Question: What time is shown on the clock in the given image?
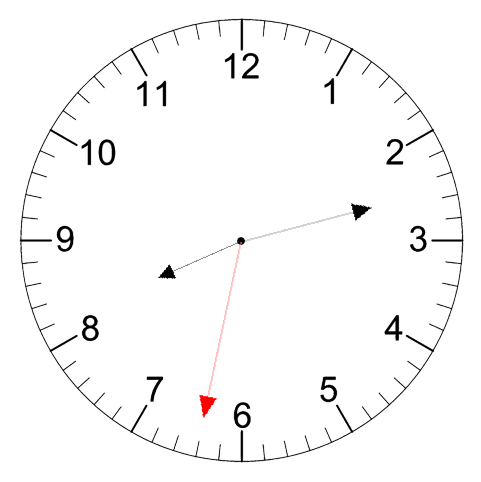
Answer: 08:12:32